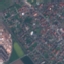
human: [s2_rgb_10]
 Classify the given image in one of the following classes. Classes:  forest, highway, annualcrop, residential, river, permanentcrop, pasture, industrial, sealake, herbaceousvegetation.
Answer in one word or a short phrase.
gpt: Residential